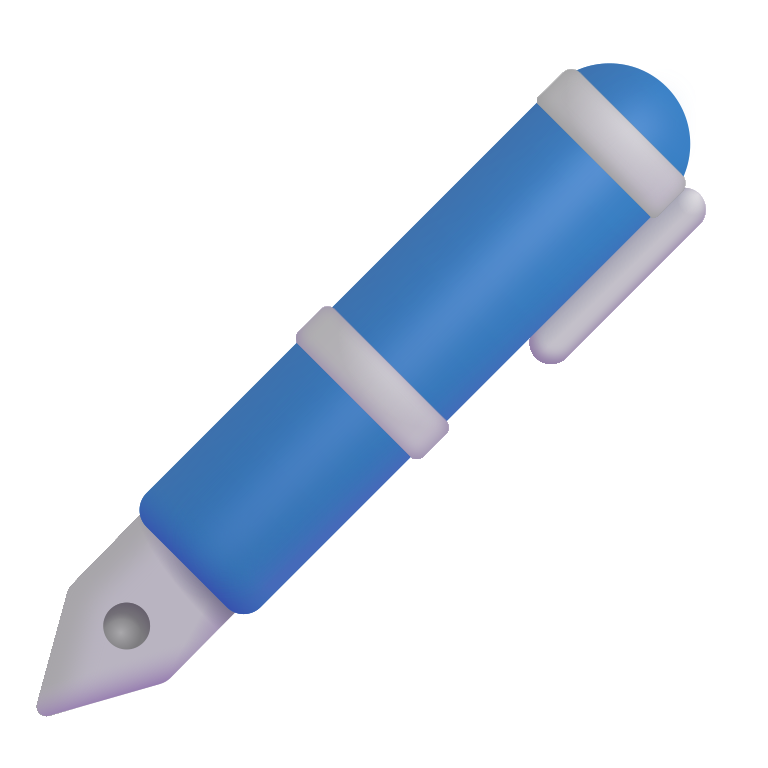
fountain pen color